【题型】解答题　【知识点】解析几何　【难度】hard
已知曲线 \( C: x^2 - y^2 = 2 \)，第一象限内点 \( P \) 在曲线 \( C \) 上。\( F_1(-2,0) \)、\( F_2(2,0) \)，连接 \( PF_2 \) 并延长与曲线 \( C \) 交于 \( Q \) 点，\( \overrightarrow{PF_2} = \lambda \overrightarrow{F_2Q} (\lambda > 0) \)。以 \( P \) 为圆心，\( |PF_2| \) 为半径的圆与线段 \( PF_1 \) 交于点 \( N \)，记 \( \triangle PF_1N \)，\( \triangle PF_1Q \) 的面积分别为 \( S_1 \)，\( S_2 \)。

(1) 若 \( \lambda = 1 \)，求点 \( P \) 的坐标；

(2) 若点 \( P \) 的坐标为 \( (x_0,y_0) \)，求证 \( x_0 = \frac{|PF_1| + |PF_2|}{|PF_1| - |PF_2|} \)；

(3) 求 \( \frac{S_2 + \lambda S_1}{S_1} \) 的最小值。
【解答】
【详解】
(1) 设 \( l: x = my + 2 \)，\( P(x_1,y_1) \)，\( Q(x_2,y_2) \)，
与 \( x^2 - y^2 = 2 \) 联立可得 \( (m^2 - 1)y^2 + 4my + 2 = 0 \)，\( m \neq \pm 1 \)，

\[
\Delta = 16m^2 - 8(m^2 - 1) = 8m^2 + 8 > 0,\quad y_1 + y_2 = -\frac{4m}{m^2 - 1},\quad y_1y_2 = \frac{2}{m^2 - 1},
\]

因为 \( \overrightarrow{PF_2} = \overrightarrow{F_2Q} \)，所以 \( y_1 = -y_2 \)，

由 \( y_1 + y_2 = -\frac{4m}{m^2 - 1} = 0 \) 可得 \( m = 0 \)，故 \( y_1y_2 = \frac{2}{0 - 1} = -2 \)。

因为 \( P \) 在第一象限，所以 \( y_1 > 0 \)，解得 \( y_1 = \sqrt{2} \)，

由 \( l: x = 2 \) 得 \( P(2,\sqrt{2}) \)；

(2) 由题意得 \( x_0^2 - y_0^2 = 2 \)，\( x_0 > \sqrt{2} \)，故 \( y_0^2 = x_0^2 - 2 \)，

\[
|PF_1| = \sqrt{(x_0 + 2)^2 + y_0^2} = \sqrt{(x_0 + 2)^2 + x_0^2 - 2} = \sqrt{2}x_0 + \sqrt{2},
\]
\[
|PF_2| = \sqrt{(x_0 - 2)^2 + y_0^2} = \sqrt{(x_0 - 2)^2 + x_0^2 - 2} = \sqrt{2}x_0 - \sqrt{2},
\]

则 \( \frac{|PF_1|}{|PF_2|} = \frac{x_0 + 1}{x_0 - 1} \)，即 \( x_0 = \frac{|PF_1| + |PF_2|}{|PF_1| - |PF_2|} \)；

(3) 由 (1) 得 \( y_1 + y_2 = -\frac{4m}{m^2 - 1} \)，\( y_1y_2 = \frac{2}{m^2 - 1} < 0 \)，故 \( -1 < m < 1 \)，

因为 \( \overrightarrow{PF_2} = \lambda \overrightarrow{F_2Q} (\lambda > 0) \)，所以 \( y_1 = -\lambda y_2 \)，

当 \( \lambda = 1 \) 时，\( m = 0 \)，\( P(2,\sqrt{2}) \)，\( F_2(2,0) \)，故 \( |PF_2| = \sqrt{2} \)，\( |PF_1| = 2a + |PF_2| = 3\sqrt{2} \)，

\( |F_1F_2| = 4 \)，故 \( |PF_2|^2 + |F_1F_2|^2 = |PF_1|^2 \)，所以 \( PF_2 \perp F_1F_2 \)，\( \sin\angle F_1PF_2 = \frac{|F_1F_2|}{|PF_1|} = \frac{4}{3\sqrt{2}} = \frac{2\sqrt{2}}{3} \)，

则 \( S_1 = \frac{1}{2}|PF_2| \cdot |PN| \sin\angle F_1PF_2 = \frac{1}{2} \times \sqrt{2} \times \sqrt{2} \times \frac{2\sqrt{2}}{3} = \frac{2\sqrt{2}}{3} \)，

由对称性可知 \( S_2 = 2S_{\triangle PF_1F_2} = 2 \times \frac{1}{2}S_1=2 \times \frac{1}{2}|PF_2| \cdot |F_1F_2| = 4\sqrt{2} \)，

则 \( \frac{S_2 + \lambda S_1}{S_1} = \frac{S_2 + S_1}{S_1} = \frac{4\sqrt{2} + \frac{2\sqrt{2}}{3}}{\frac{2\sqrt{2}}{3}} = 7 \)。

当 \( \lambda \neq 1 \) 时，\( -\lambda y_2 + y_2 = -\frac{4m}{m^2 - 1} \)，\( -\lambda y_2^2 = \frac{2}{m^2 - 1} \)，

由 \( -\lambda y_2 + y_2 = -\frac{4m}{m^2 - 1} \) 得 \( y_2^2 = \frac{16m^2}{(\lambda - 1)(m^2 - 1)} \)，将其代入 \( -\lambda y_2^2 = \frac{2}{m^2 - 1} \) 中得 \( -\lambda \frac{16m^2}{(\lambda - 1)^2(m^2 - 1)^2} = \frac{2}{m^2 - 1} \)，

显然，当 \( 0 < \lambda < 1 \) 时，\( m < 0 \)，当 \( \lambda > 1 \) 时，\( m > 0 \)，

解得 \( m = -\frac{1 - \lambda}{\sqrt{1+6\lambda + \lambda^2}} \)，\( y_2 = -\frac{\sqrt{1 + 6\lambda + \lambda^2}}{2\lambda} \)，\( y_1 = \frac{\sqrt{1 + 6\lambda + \lambda^2}}{2} \)。

因为 \( \frac{S_2}{S_1} = \frac{\frac{1}{2}|PF_1| \cdot |PQ| \sin\angle F_1PQ}{\frac{1}{2}|PN| \cdot |PF_2| \sin\angle F_1PQ} = \frac{|PF_1| \cdot |PQ|}{|PF_2|^2} \)，

其中 \( my_1 = -\frac{1 - \lambda}{\sqrt{1+6\lambda + \lambda^2}} \cdot \frac{\sqrt{1 + 6\lambda + \lambda^2}}{2} = \frac{\lambda - 1}{2} \)，

由 (2) 知 \( \frac{|PF_1|}{|PF_2|} = \frac{x_1 + 1}{x_1 - 1} = \frac{my_1 + 3}{my_1 + 1} = \frac{\lambda + 5}{\lambda + 1} \)，

又 \( \overrightarrow{PF_2} = \lambda \overrightarrow{F_2Q} (\lambda > 0) \)，故 \( \frac{|PQ|}{|PF_2|} = \frac{|PF_2| + |F_2Q|}{|PF_2|} = \frac{\lambda + 1}{\lambda} \)，

故 \( \frac{S_2}{S_1} = \frac{|PF_1| \cdot |PQ|}{|PF_2|^2} = \frac{\lambda + 5}{\lambda + 1} \cdot \frac{\lambda + 1}{\lambda} = \frac{\lambda + 5}{\lambda} \)，

所以 \( \frac{S_2 + \lambda S_1}{S_1} = \frac{\lambda + 5}{\lambda} + \lambda = 1 + \frac{5}{\lambda} + \lambda \geq 1 + 2\sqrt{\frac{5}{\lambda} \cdot \lambda} = 1 + 2\sqrt{5} \)，

当且仅当 \( \frac{5}{\lambda} = \lambda \)，即 \( \lambda = \sqrt{5} \) 时等号成立，此时 \( m = \frac{\sqrt{5} - 1}{\sqrt{6 + 6\sqrt{5}}} \)，

由于 \( 1 + 2\sqrt{5} < 7 \)，

故 \( \left( \frac{S_2 + \lambda S_1}{S_1} \right)_{\min} = 1 + 2\sqrt{5} \)。
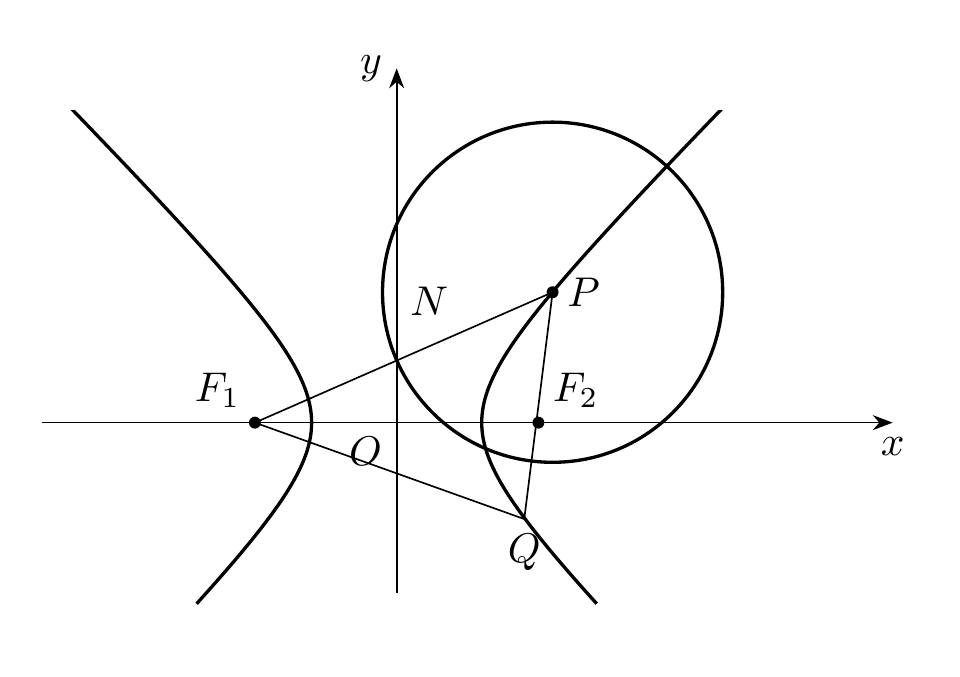